Field crop: maize
Growth stage: 2
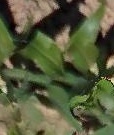
Species: maize